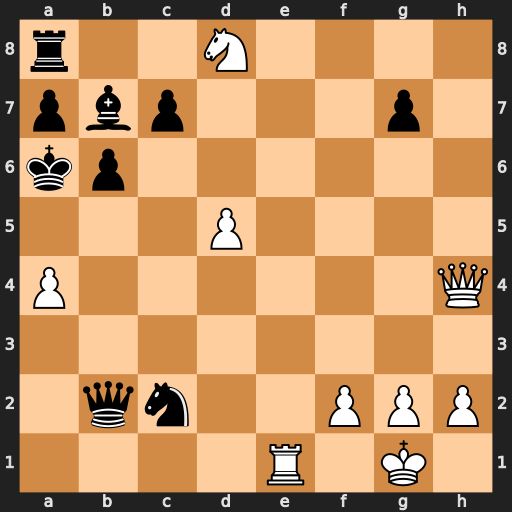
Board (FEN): r2N4/pbp3p1/kp6/3P4/P6Q/8/1qn2PPP/4R1K1
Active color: w
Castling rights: -
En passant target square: -
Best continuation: Qc4+ b5 axb5+